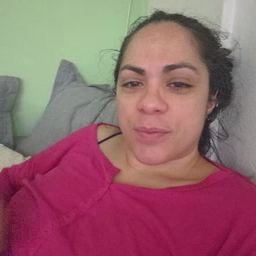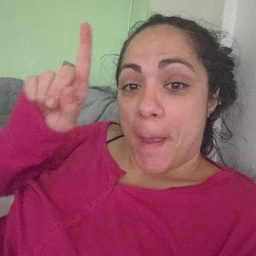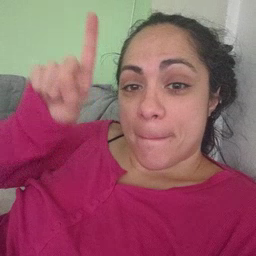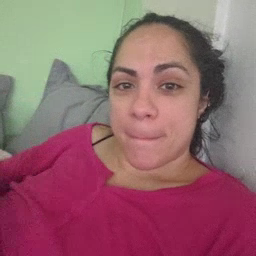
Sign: up